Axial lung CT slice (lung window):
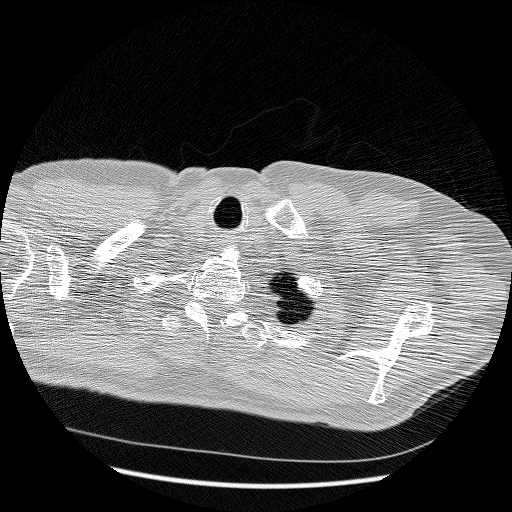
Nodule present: no